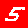
Digit: 5